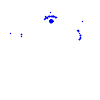
Particle: proton